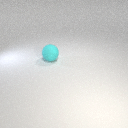
large cyan rubber sphere